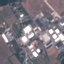
Label: Industrial